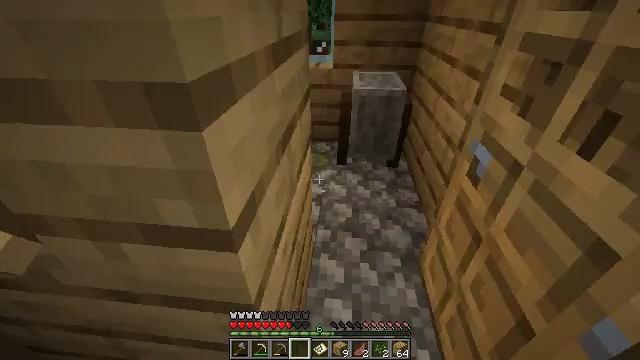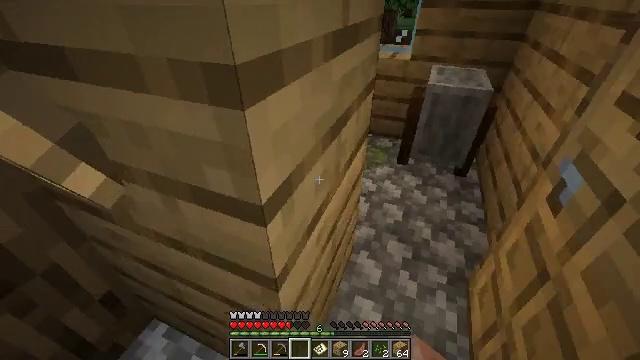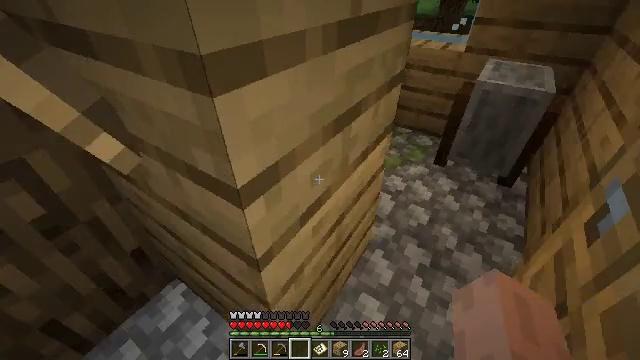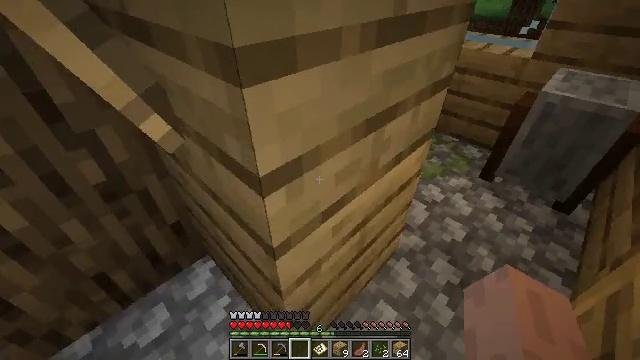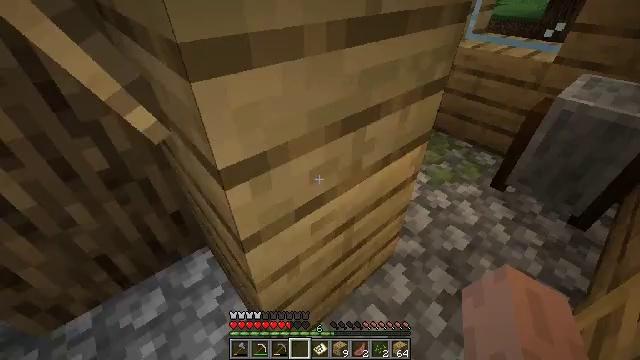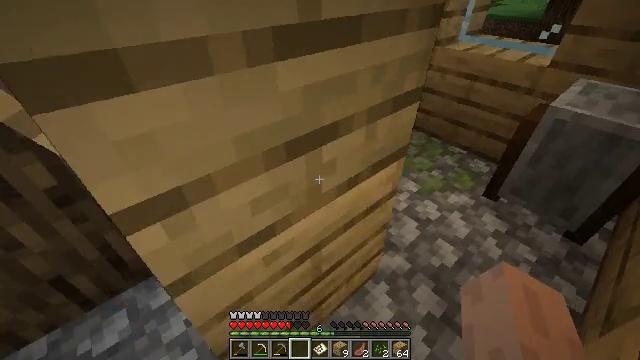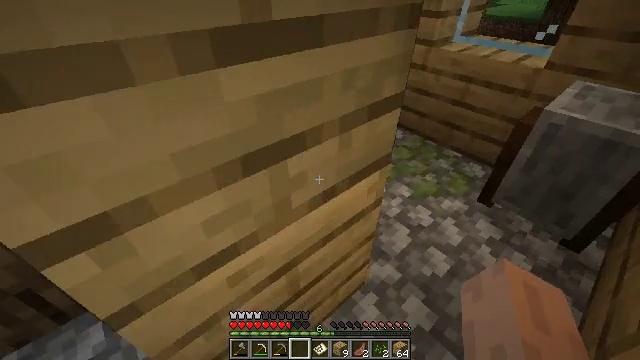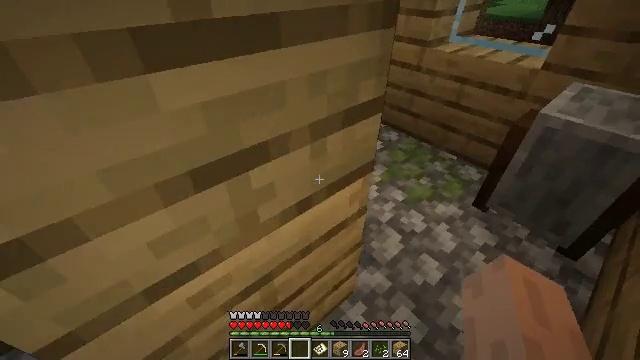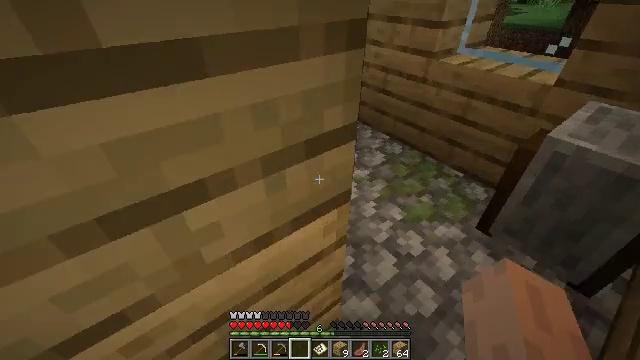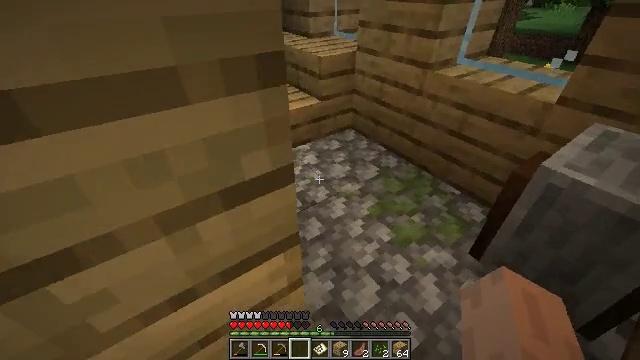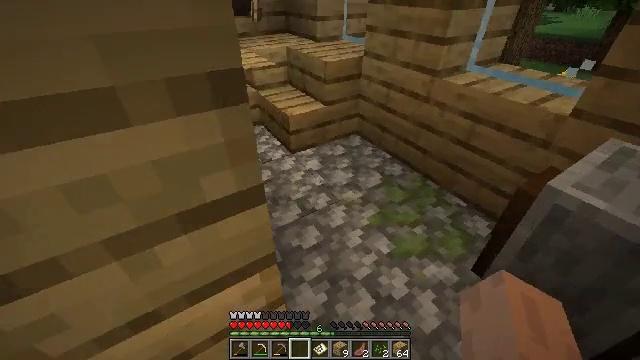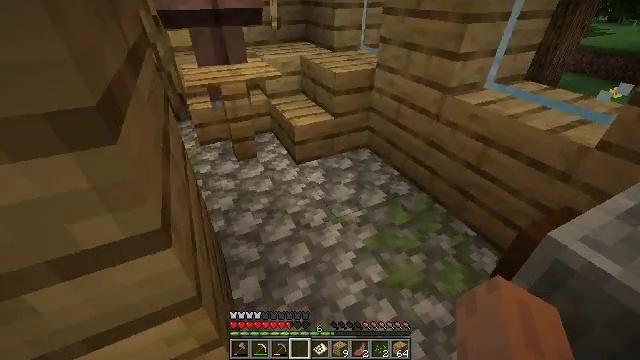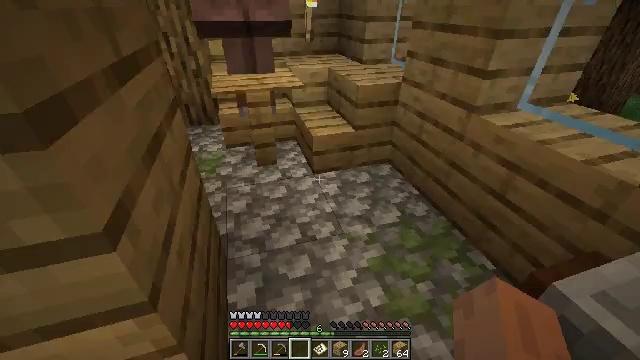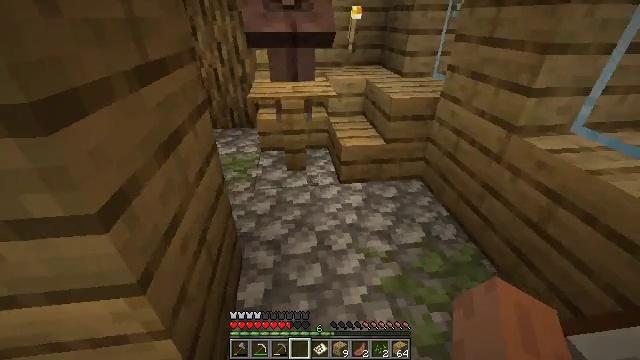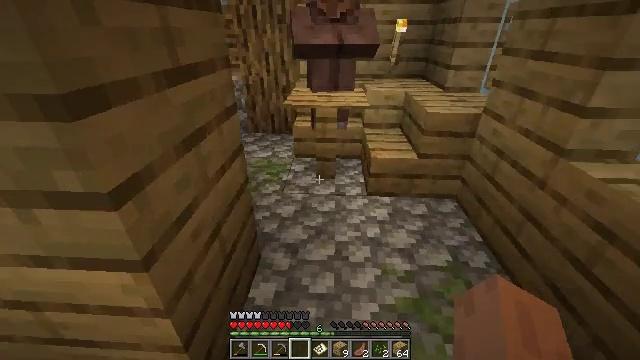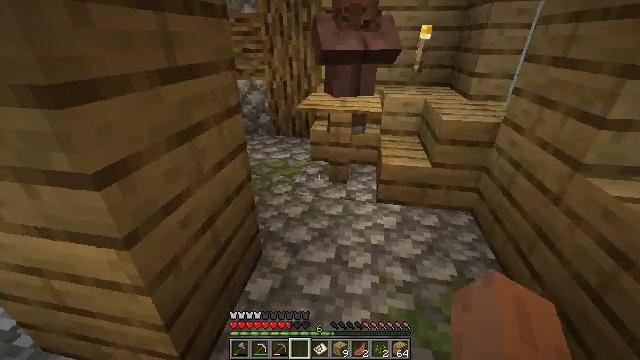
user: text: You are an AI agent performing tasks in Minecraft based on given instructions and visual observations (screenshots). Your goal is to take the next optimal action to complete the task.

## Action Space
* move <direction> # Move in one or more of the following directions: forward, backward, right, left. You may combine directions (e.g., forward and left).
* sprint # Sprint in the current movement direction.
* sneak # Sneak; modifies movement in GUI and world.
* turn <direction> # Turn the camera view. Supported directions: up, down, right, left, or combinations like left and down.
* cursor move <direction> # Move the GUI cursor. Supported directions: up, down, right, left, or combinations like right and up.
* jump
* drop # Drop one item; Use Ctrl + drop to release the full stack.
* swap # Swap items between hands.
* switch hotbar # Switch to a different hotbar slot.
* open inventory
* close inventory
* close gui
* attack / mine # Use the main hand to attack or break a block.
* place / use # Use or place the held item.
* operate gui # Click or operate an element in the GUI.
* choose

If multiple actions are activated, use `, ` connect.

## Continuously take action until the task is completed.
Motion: motion action
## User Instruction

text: Gather the grindstone to use later.
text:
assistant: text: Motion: move forward and move right, turn left and down
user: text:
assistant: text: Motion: move right, turn left and down
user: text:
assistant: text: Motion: move right, turn left
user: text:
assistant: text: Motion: move right, turn left
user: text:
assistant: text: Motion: move right
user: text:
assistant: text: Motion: move right
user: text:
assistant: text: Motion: move right
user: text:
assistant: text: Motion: move right, turn left and up
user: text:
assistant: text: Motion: move right, turn left
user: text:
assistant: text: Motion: move right, turn left
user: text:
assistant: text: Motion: move right, turn left and up
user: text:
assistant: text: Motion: move right, turn left and up
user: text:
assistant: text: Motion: move right, turn left and up
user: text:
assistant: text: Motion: move right, turn left and up
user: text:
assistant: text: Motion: move right, turn left and up
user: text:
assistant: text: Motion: turn left
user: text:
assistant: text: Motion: turn left
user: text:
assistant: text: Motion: no_op
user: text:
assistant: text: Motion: turn left and up
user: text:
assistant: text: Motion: move forward, turn up
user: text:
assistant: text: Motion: move forward, turn up
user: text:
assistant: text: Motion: move forward, turn up
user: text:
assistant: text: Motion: move forward, turn right
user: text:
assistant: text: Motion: turn right and up
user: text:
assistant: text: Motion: turn right and up
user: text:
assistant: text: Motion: turn right and up
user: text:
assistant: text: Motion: turn right and up
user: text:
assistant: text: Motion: turn right
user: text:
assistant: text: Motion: turn right
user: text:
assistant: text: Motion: move back, turn right and down